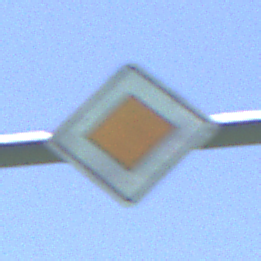
Verkehrszeichen: Vorfahrtsstrasse
Umgebung: Outdoor, Nature
Tageszeit: Midday
Wetter: Clear
Licht: Natural
Jahreszeit: Summer
Kontrast: HighContrast